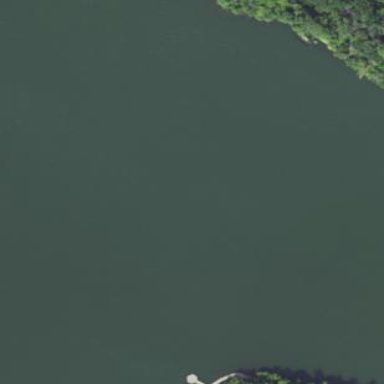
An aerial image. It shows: Beautiful lake surrounded by nature.